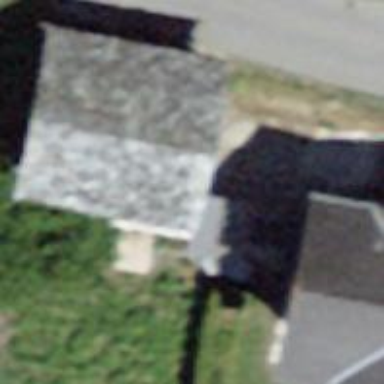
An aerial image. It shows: Barn.